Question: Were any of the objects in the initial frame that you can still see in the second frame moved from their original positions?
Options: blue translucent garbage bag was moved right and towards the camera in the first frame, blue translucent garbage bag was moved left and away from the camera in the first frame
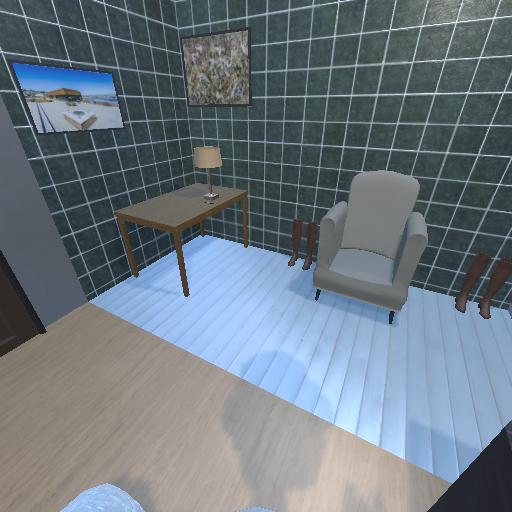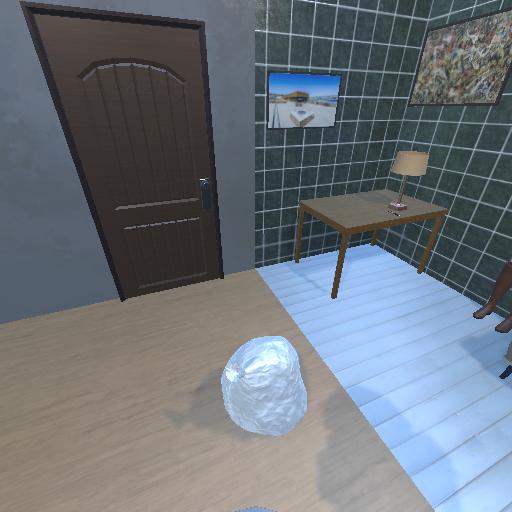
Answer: blue translucent garbage bag was moved right and towards the camera in the first frame